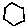
Label: hexagon